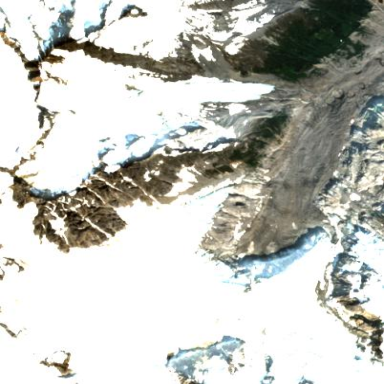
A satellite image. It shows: Majestic glacier in the distance.